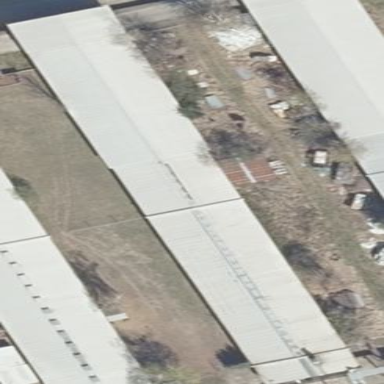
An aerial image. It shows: Stable building.